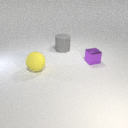
large gray rubber cylinder to the right of large yellow rubber sphere